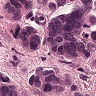
Metastatic tissue present: yes